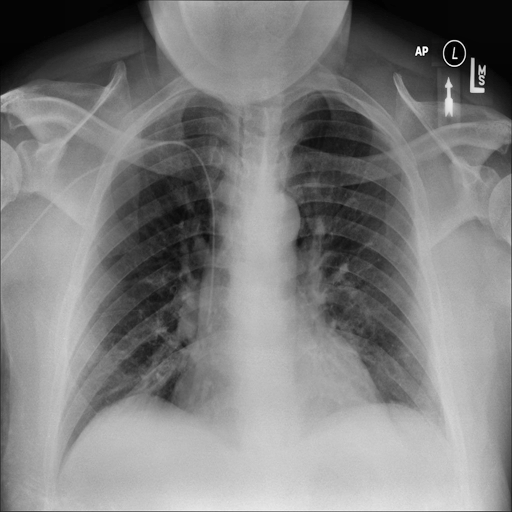
Finding: NORMAL